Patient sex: M
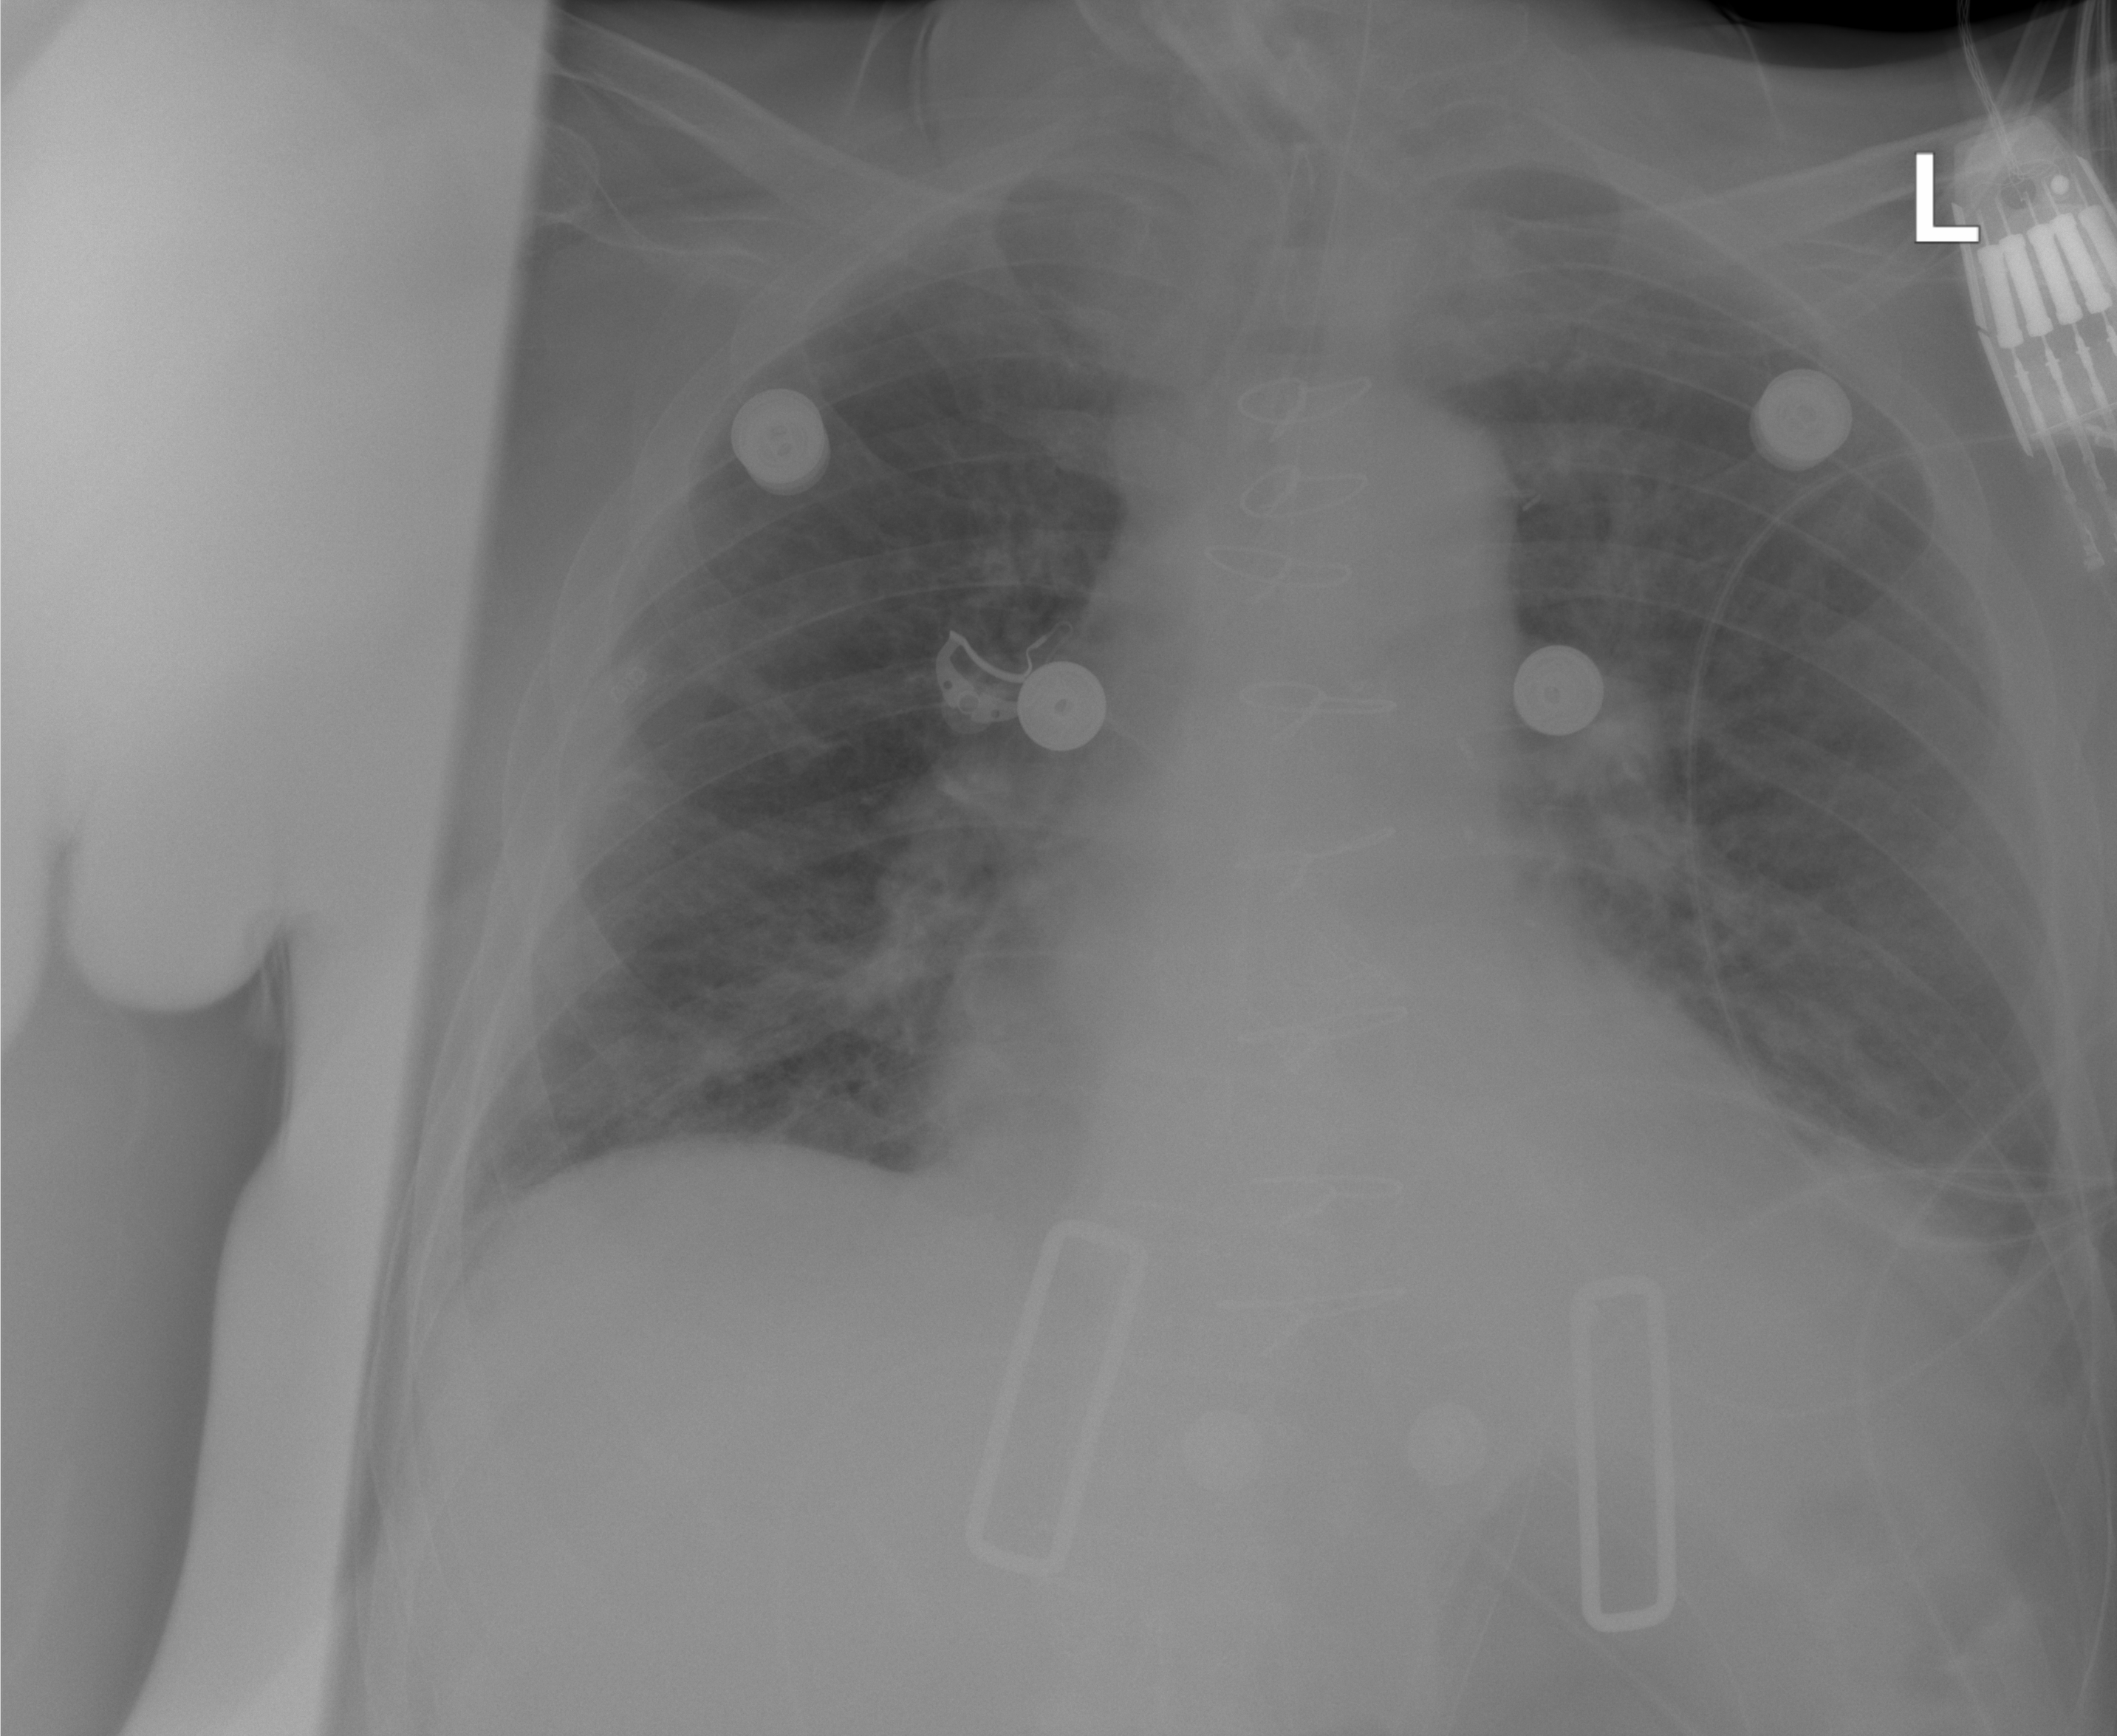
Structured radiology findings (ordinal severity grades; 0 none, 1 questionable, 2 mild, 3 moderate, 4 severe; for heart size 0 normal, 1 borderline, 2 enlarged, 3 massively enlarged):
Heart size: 2
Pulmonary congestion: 1
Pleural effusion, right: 0
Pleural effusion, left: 2
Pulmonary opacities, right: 2
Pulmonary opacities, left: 0
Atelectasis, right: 0
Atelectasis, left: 2